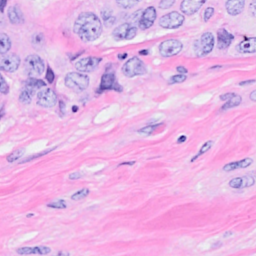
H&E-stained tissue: Breast